Field crop: tomato
Growth stage: 2
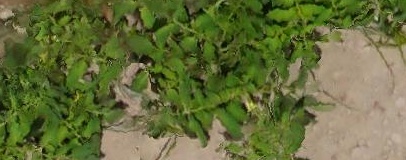
Species: tomato